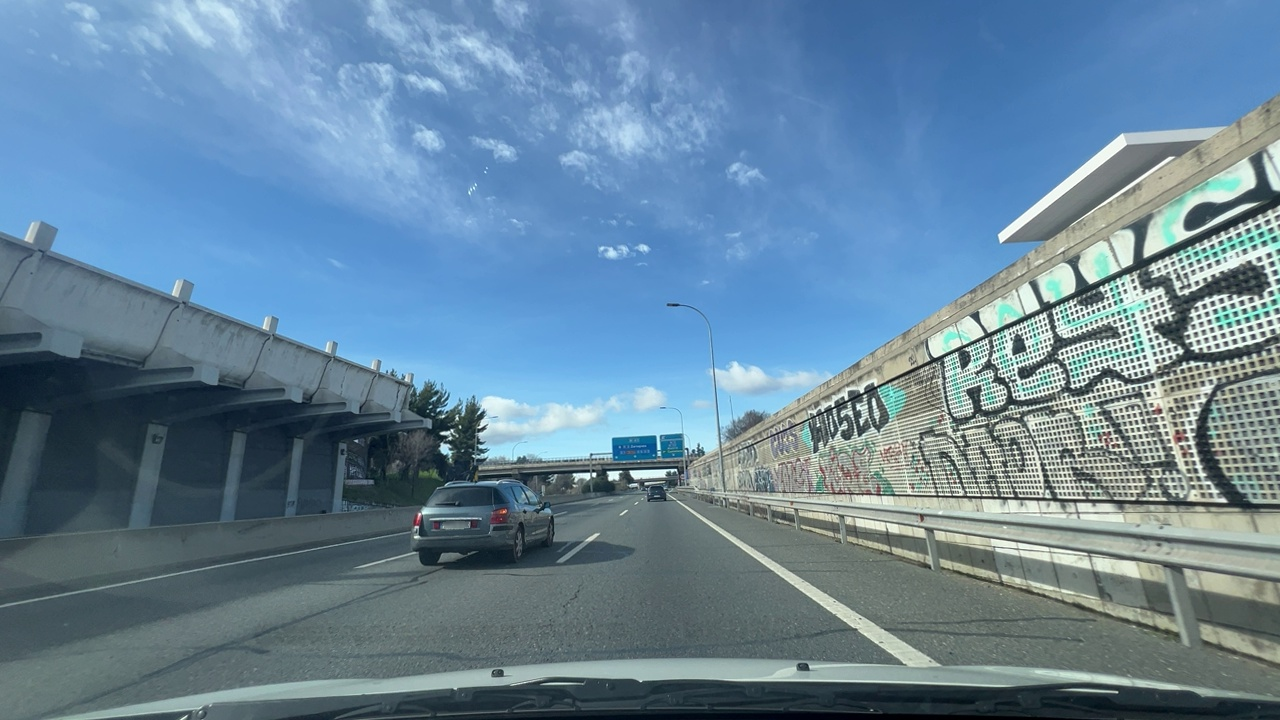
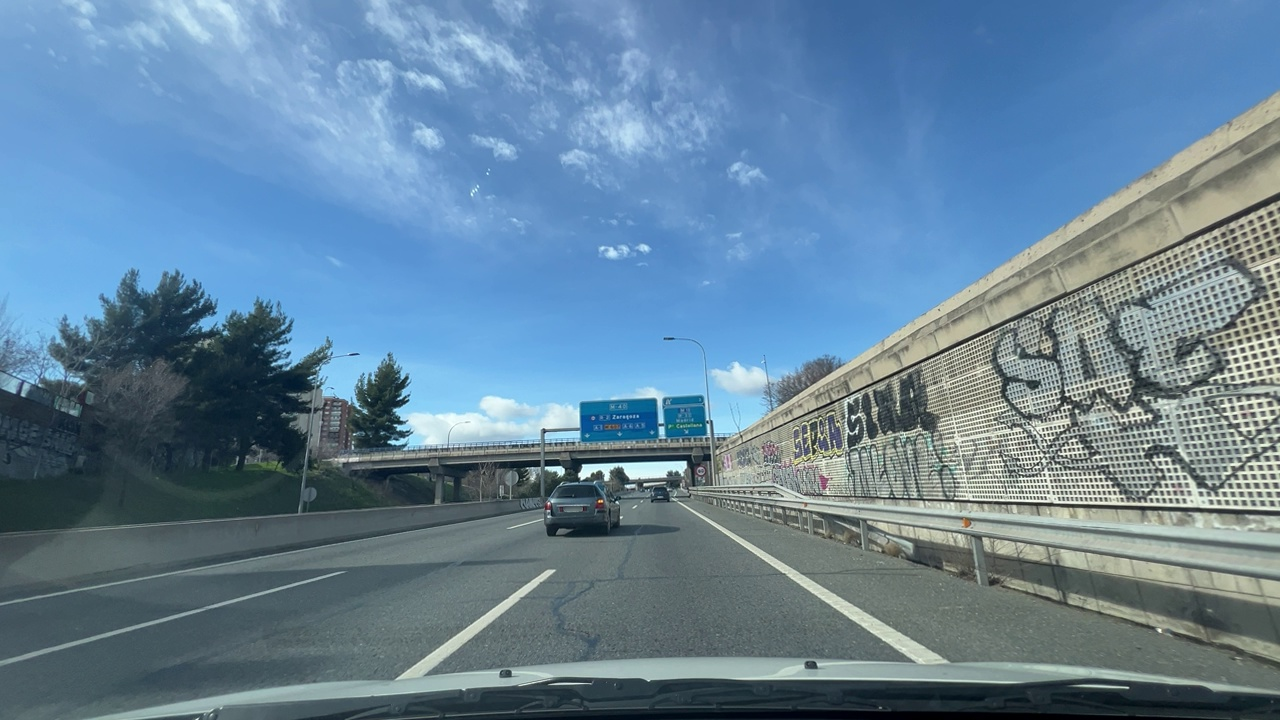
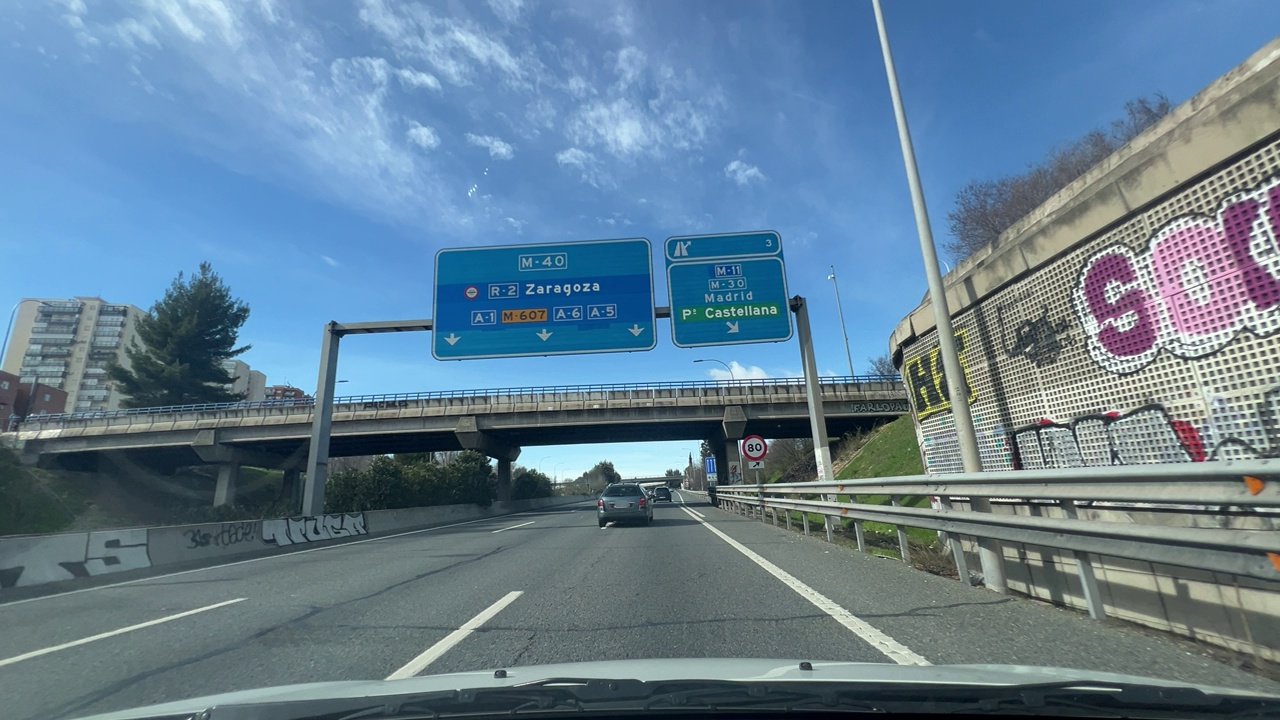
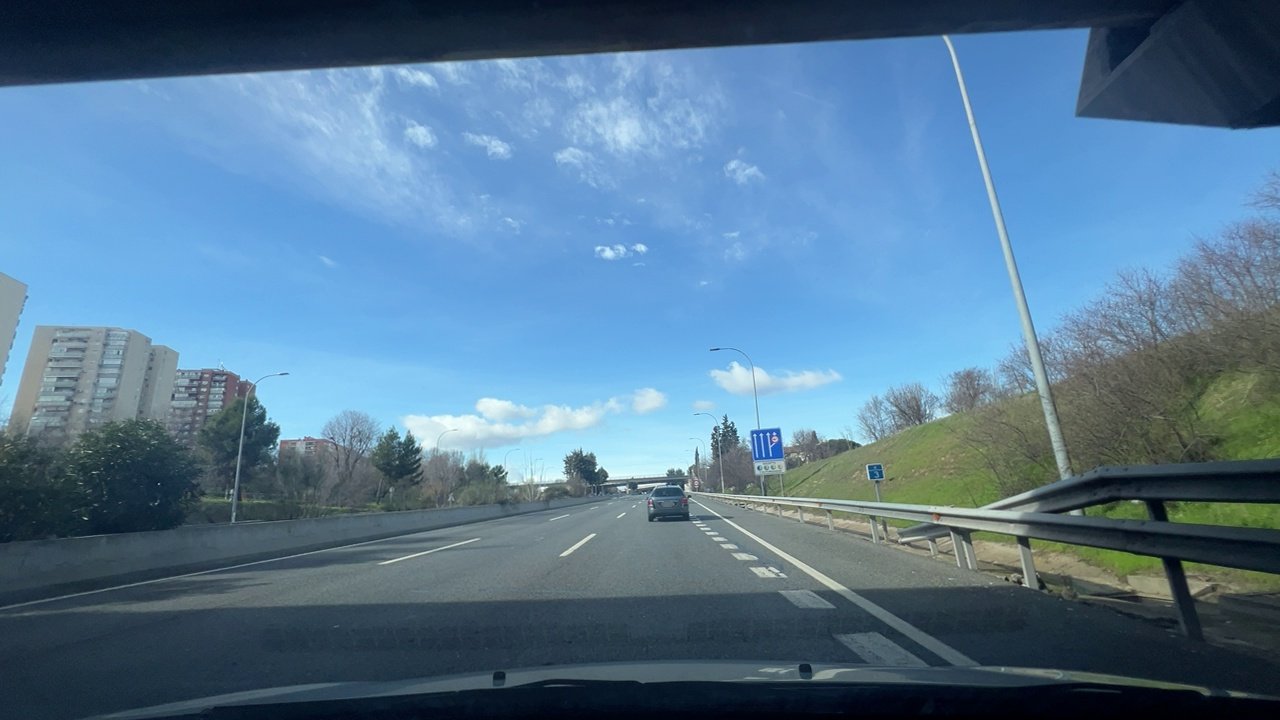
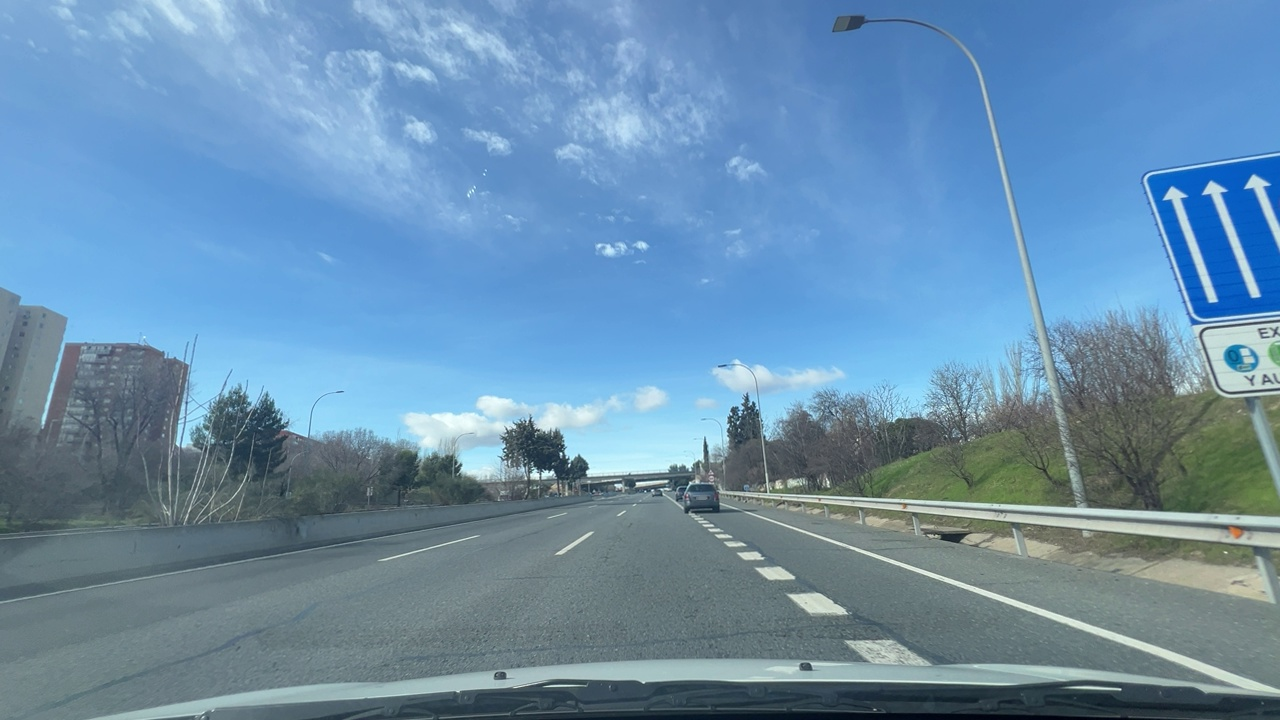
Situation: Cut in
Question: Is a vehicle from an adjacent lane moving into the ego lane?
Answer: Yes
Reasoning: The vehicle from the left lane is merging in to the ego lane by crossing the lane markings

Situation: Cut in
Question: Has a vehicle merged into the ego lane directly ahead of the ego vehicle without any intermediate vehicle?
Answer: No
Reasoning: The vehicle entered the ego lane with another vehicle ahead, getting in between.

Situation: Cut in
Question: Is the ego vehicle currently inside a roundabout?
Answer: No
Reasoning: The vehicle is not in a roundabout,  it is currently in a highway as it can be seen from the signage and the exiting lane on the right

Situation: Cut in
Question: Is the ego vehicle currently within an intersection?
Answer: No
Reasoning: The ego vehicle is not within an intersection, as there is no lane marking interruptions

Situation: Cut in
Question: Is any vehicle partially overlapping the lane boundary markings of the ego lane?
Answer: No
Reasoning: No other vehicles apart from the merging vehicle overlapping the lane boundaries